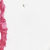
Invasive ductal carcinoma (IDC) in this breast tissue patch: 0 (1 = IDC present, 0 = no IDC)